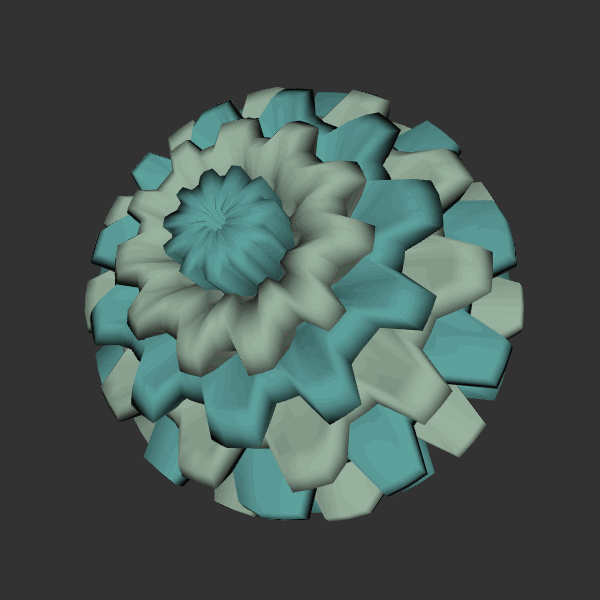
Background: dark